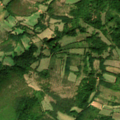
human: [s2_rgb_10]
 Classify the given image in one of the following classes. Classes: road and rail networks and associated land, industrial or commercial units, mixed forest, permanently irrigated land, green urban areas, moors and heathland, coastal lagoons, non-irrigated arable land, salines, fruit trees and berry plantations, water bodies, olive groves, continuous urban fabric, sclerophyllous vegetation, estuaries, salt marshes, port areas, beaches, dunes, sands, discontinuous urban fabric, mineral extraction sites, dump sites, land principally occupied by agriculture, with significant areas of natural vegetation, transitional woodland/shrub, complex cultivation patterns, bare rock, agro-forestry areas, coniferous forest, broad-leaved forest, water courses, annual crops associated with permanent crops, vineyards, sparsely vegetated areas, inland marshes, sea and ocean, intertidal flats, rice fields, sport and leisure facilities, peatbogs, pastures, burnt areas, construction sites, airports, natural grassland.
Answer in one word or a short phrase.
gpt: land principally occupied by agriculture, with significant areas of natural vegetation, broad-leaved forest, transitional woodland/shrub